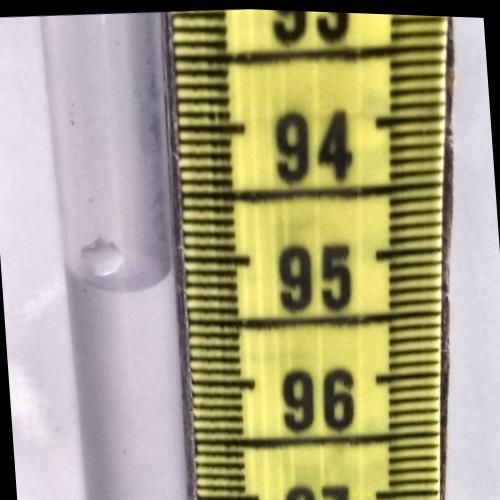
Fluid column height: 95.2 cm